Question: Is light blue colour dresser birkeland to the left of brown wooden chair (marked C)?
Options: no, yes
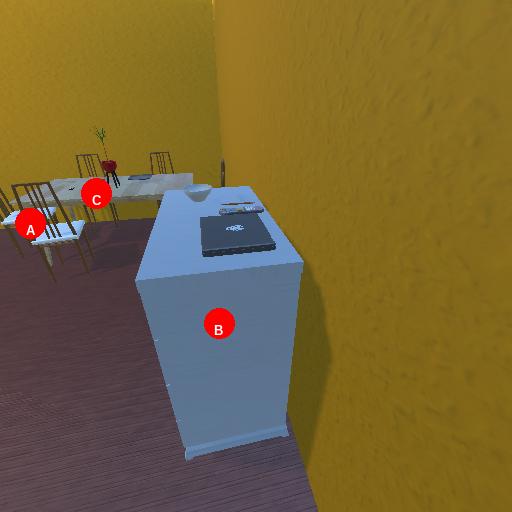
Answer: no